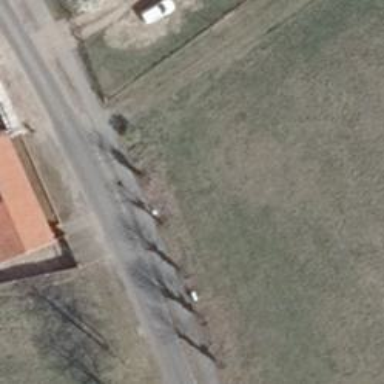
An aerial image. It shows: Avenue lined with trees.